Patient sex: M
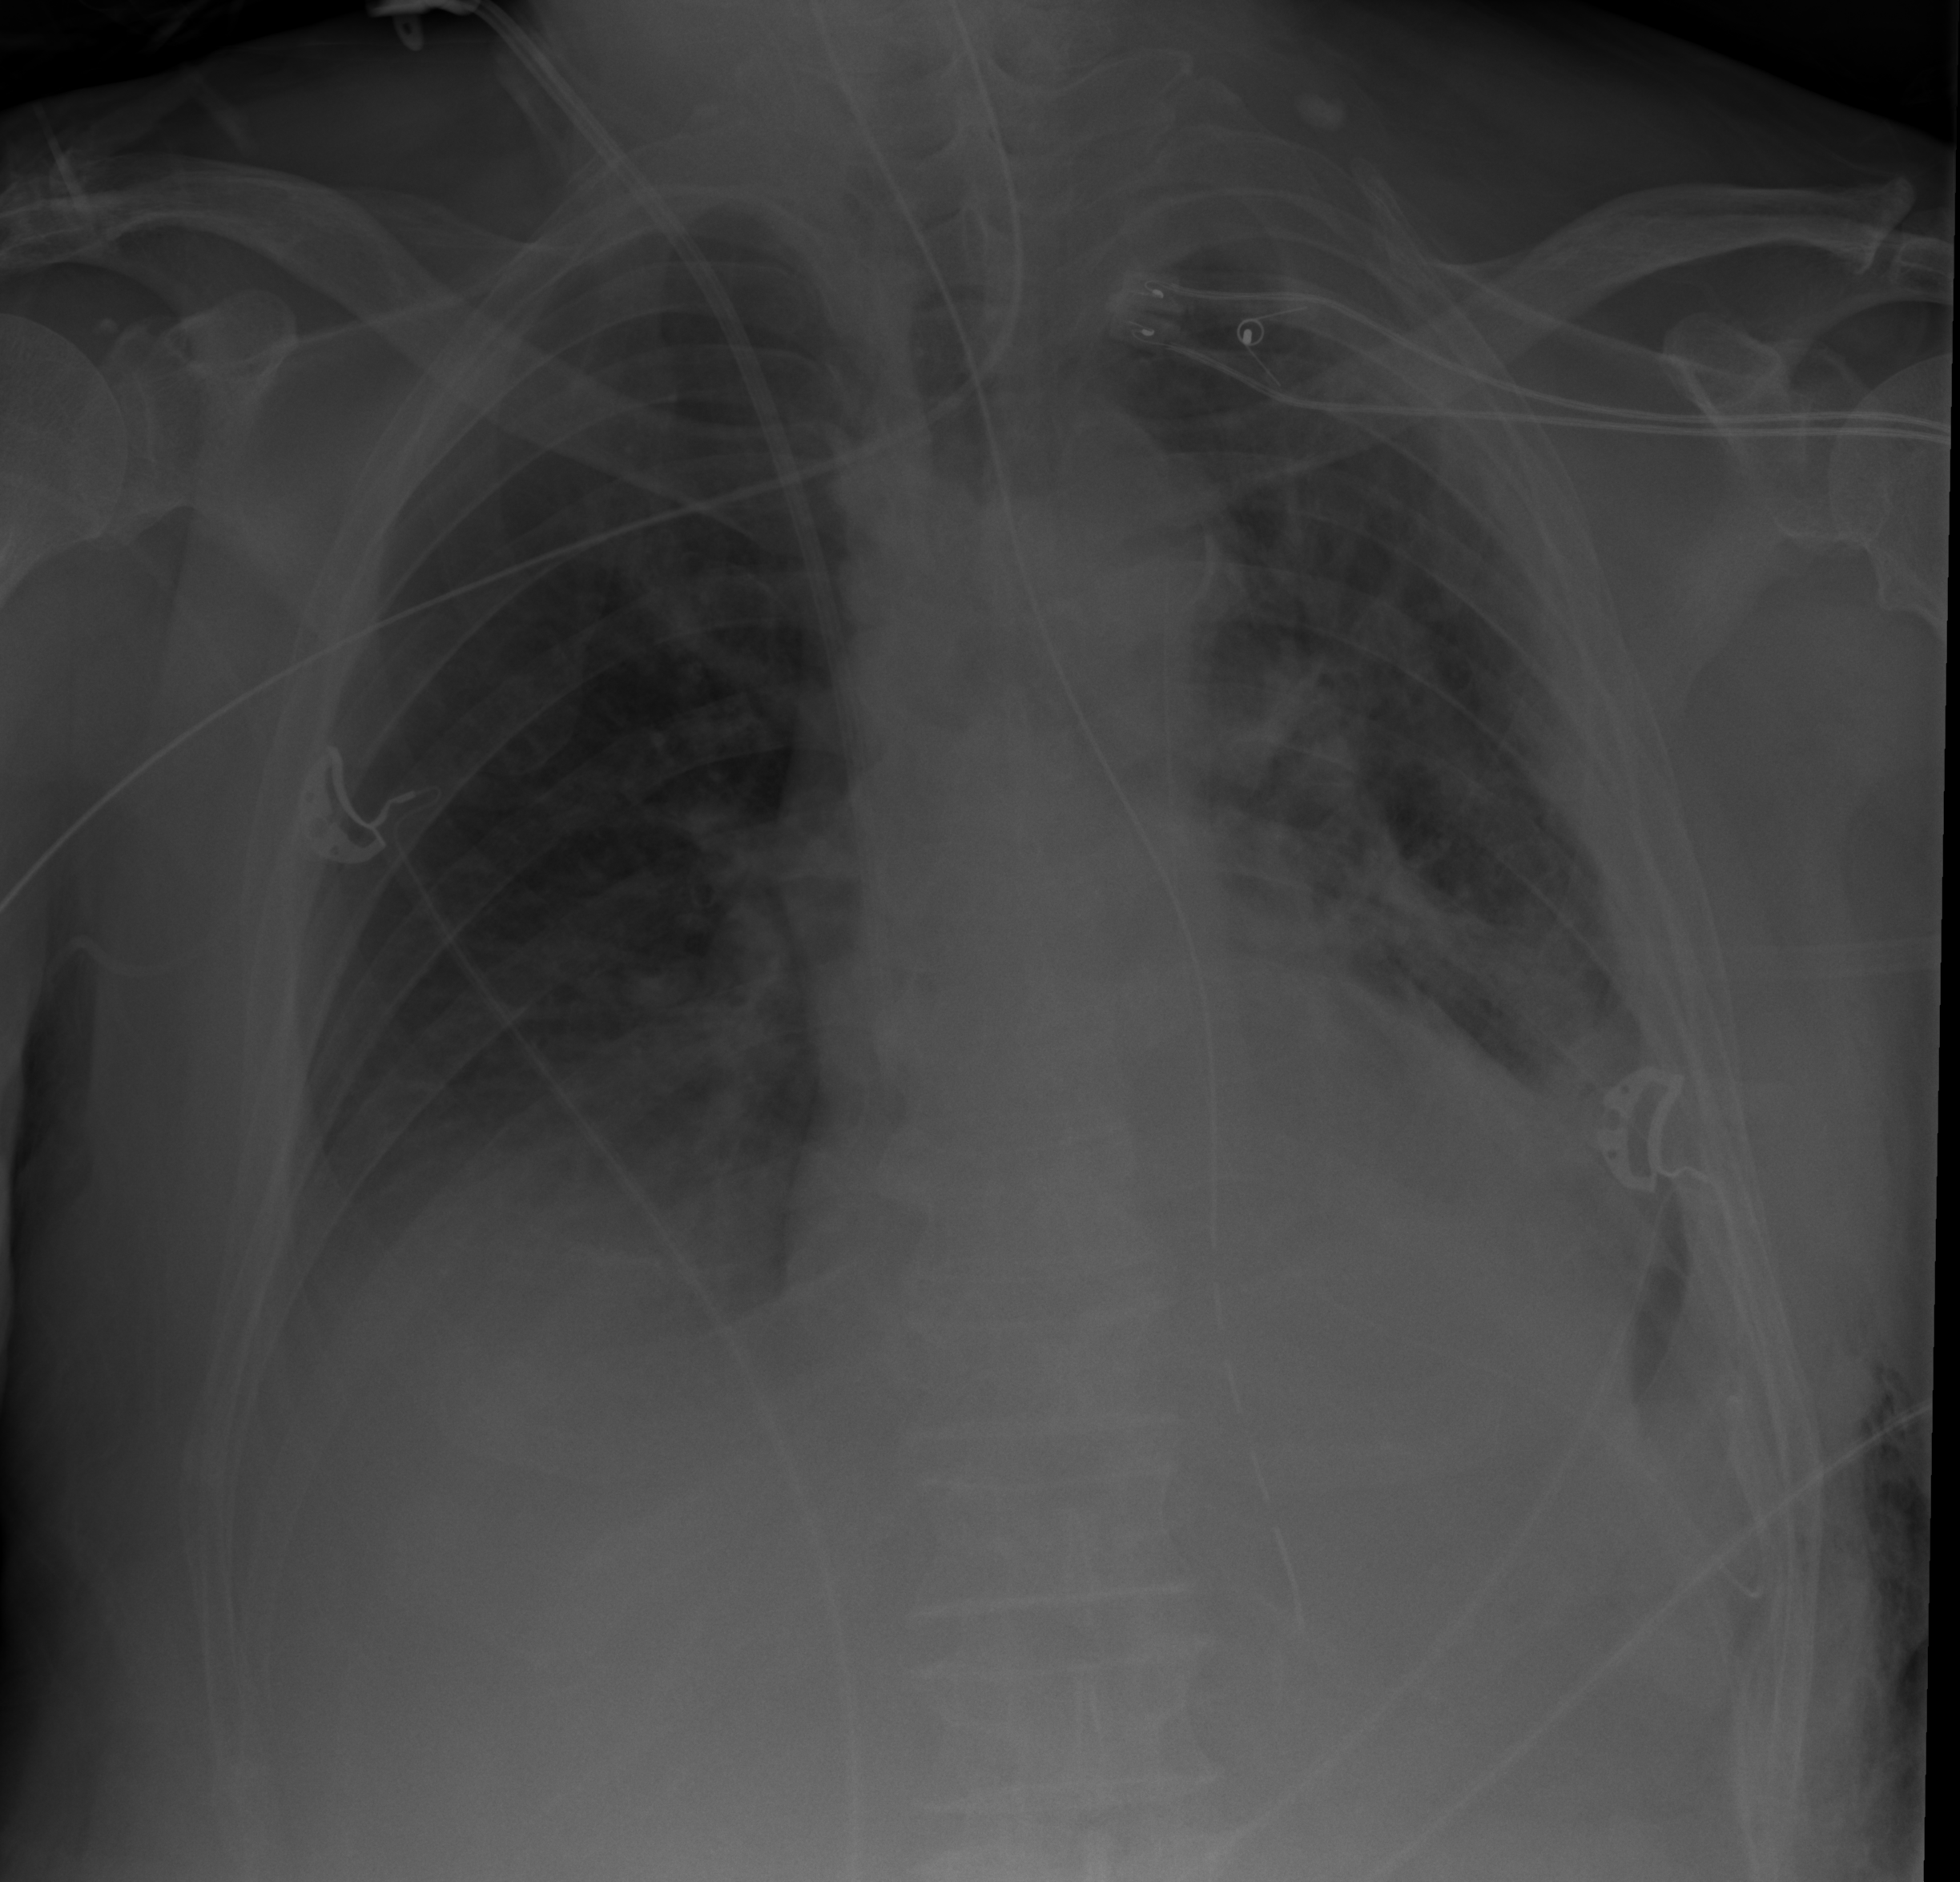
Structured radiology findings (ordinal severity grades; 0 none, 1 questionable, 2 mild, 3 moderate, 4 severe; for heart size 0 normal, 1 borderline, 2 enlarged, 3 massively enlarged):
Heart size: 2
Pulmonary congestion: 2
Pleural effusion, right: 2
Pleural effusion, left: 2
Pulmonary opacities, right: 1
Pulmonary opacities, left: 3
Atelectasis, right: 2
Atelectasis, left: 3